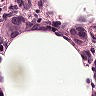
Metastatic tissue present: yes